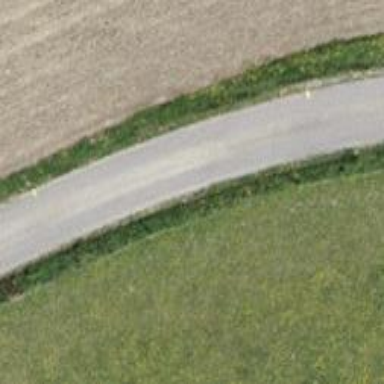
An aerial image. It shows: Well-maintained track road with grade 1 tracktype.